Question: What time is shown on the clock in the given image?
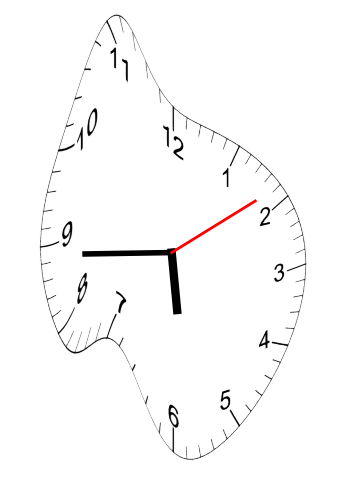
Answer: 05:44:09